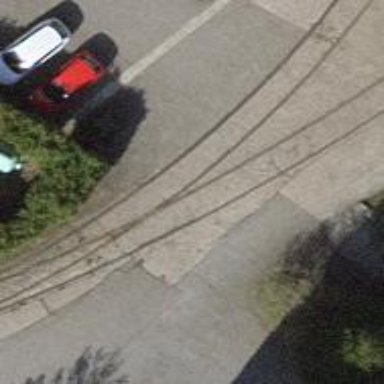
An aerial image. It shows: Single-track railway spur.